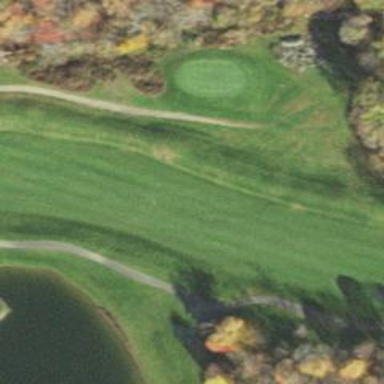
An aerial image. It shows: View of golf hole.